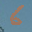
Label: 6